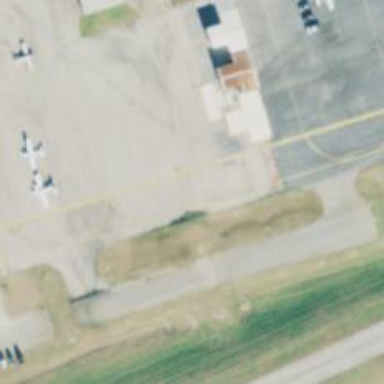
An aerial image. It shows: Image of taxiway at airport.